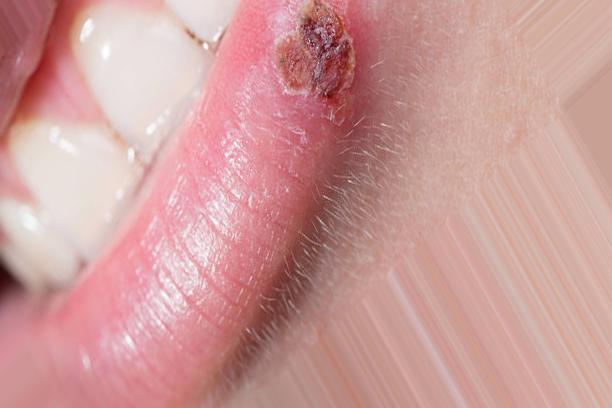
Condition: Mouth Ulcer